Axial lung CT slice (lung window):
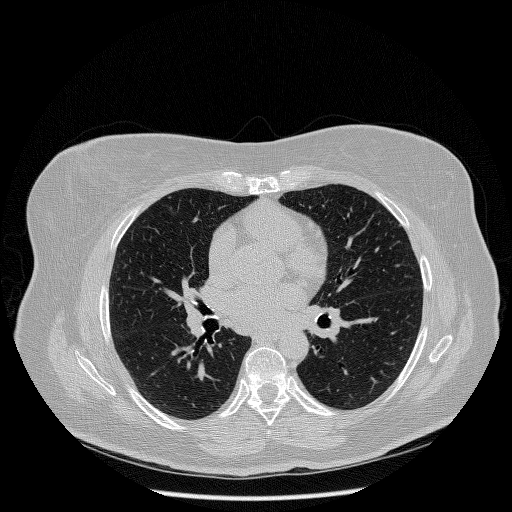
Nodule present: no